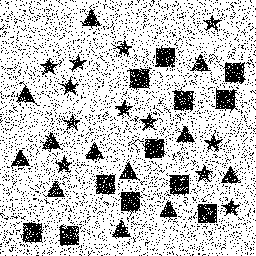
Squares: 12
Triangles: 12
Stars: 12
Total shapes: 36